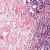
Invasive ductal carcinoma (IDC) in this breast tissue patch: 1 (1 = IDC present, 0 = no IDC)